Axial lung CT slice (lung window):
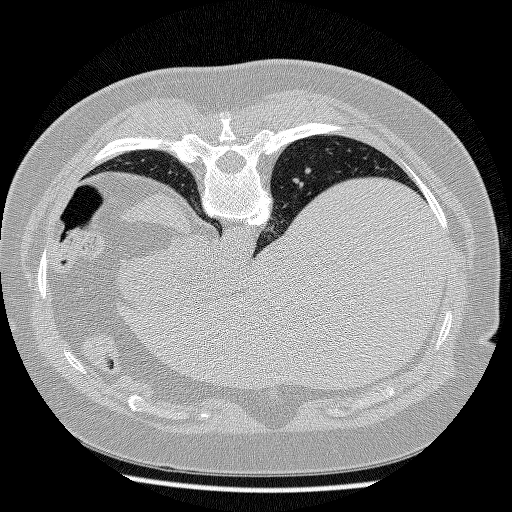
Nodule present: no